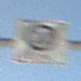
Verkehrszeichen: EndeZone20
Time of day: MorningAfternoon
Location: Outdoor (Suburban)
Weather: PartlyCloudy
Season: NotSpecified
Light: Natural